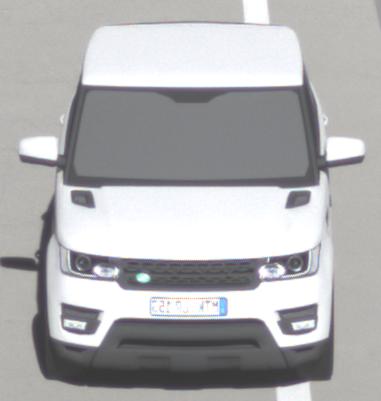
Make: Land Rover
Model: Range Rover Sport 5.0 V8 SC
Detailed model: Range Rover Sport (II)
Model produced from: 2013/09
Model produced until: 2015/07
Doors: 5
Color: white
Road condition: dry road
Daytime: morning or afternoon
Contrast: high contrast